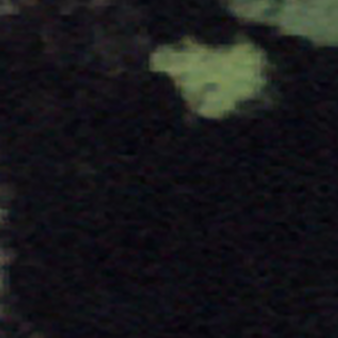
Label: other